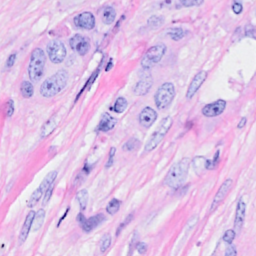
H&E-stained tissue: Breast